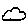
Label: cloud